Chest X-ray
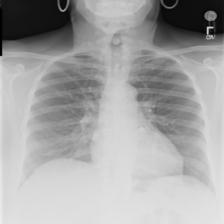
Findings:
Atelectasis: negative
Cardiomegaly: positive
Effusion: negative
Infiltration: negative
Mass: negative
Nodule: negative
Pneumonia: negative
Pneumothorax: negative
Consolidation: negative
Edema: negative
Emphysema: negative
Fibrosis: negative
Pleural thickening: negative
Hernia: negative